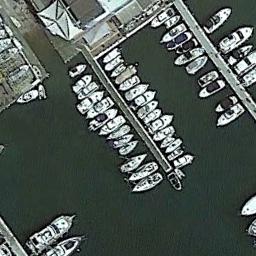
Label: harbor